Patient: sex F, age 57
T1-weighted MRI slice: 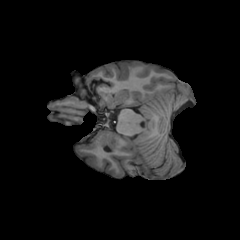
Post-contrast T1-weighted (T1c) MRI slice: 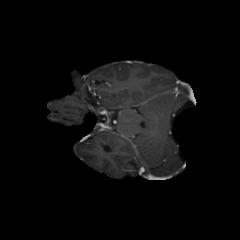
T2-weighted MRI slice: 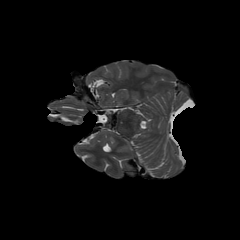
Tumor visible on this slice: no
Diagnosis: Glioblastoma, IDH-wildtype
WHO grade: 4